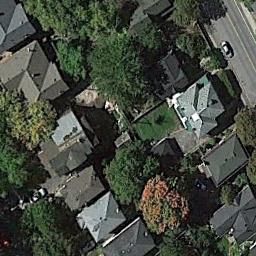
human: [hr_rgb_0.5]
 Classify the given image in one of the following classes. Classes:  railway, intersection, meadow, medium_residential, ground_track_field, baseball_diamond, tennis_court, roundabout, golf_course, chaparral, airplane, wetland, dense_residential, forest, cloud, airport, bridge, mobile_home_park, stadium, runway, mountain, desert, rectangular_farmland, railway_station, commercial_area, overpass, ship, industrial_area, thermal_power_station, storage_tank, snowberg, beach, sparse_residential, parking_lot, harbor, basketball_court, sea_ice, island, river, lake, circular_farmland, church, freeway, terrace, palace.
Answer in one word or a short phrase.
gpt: medium_residential